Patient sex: F
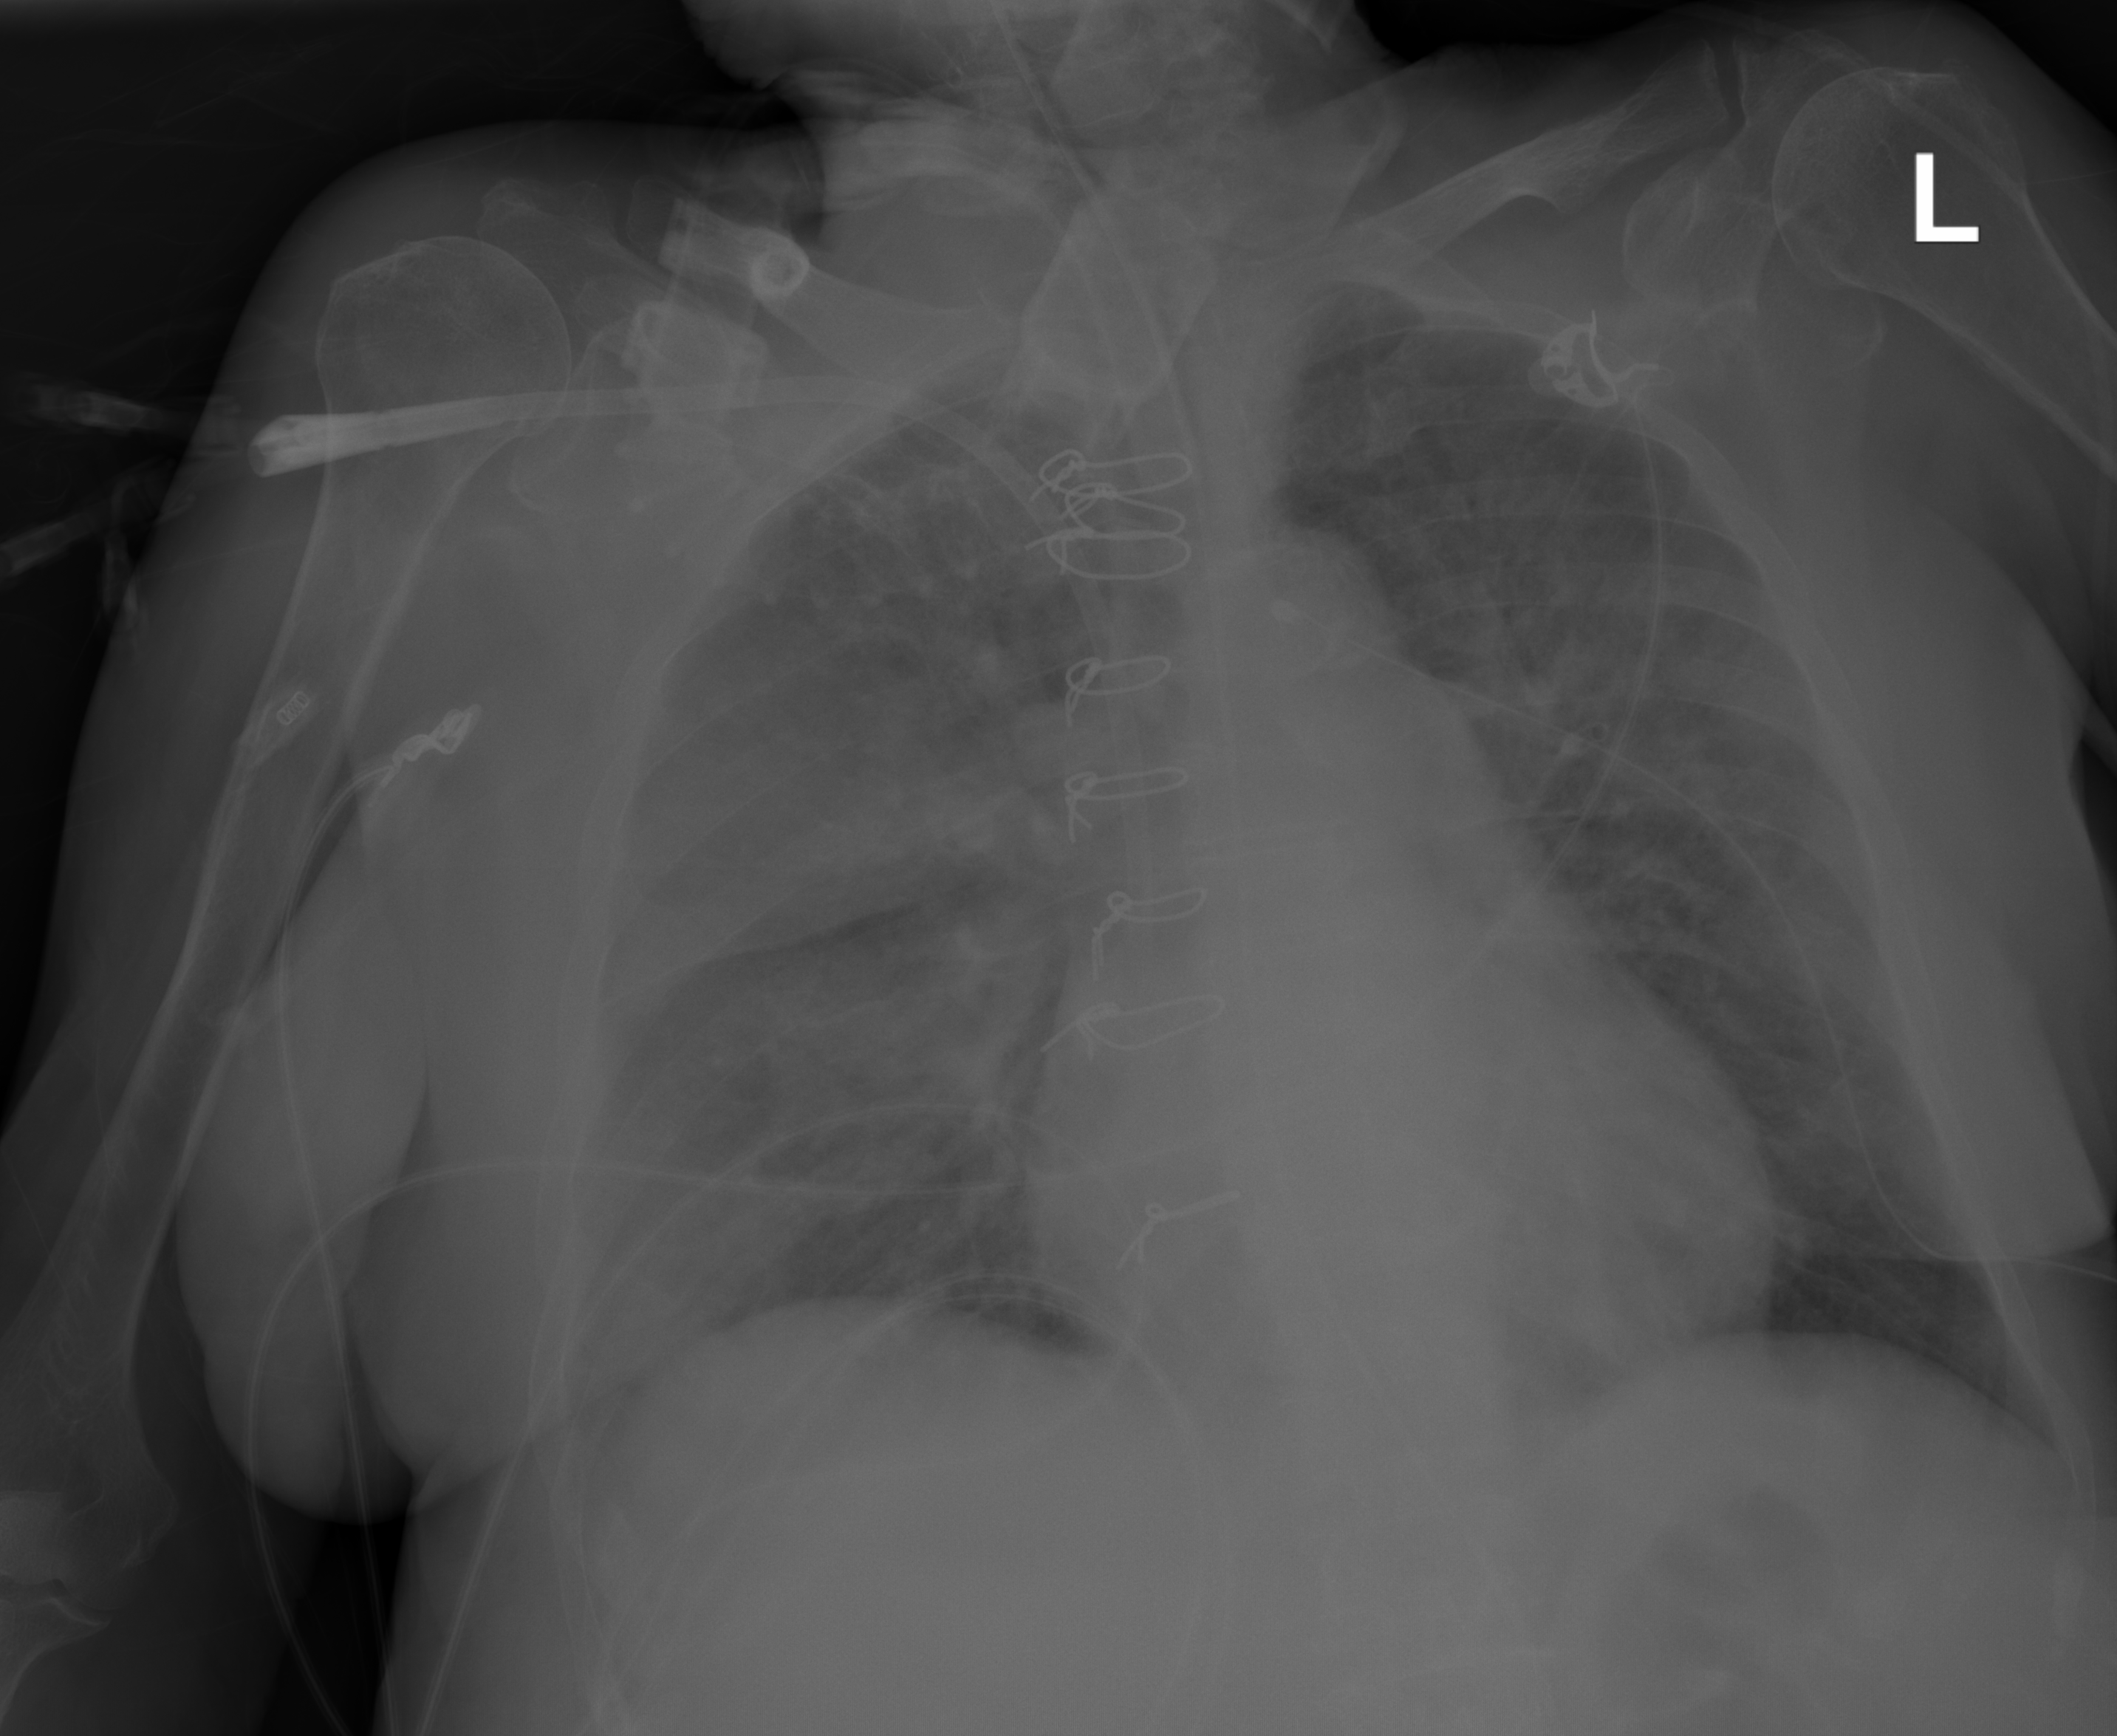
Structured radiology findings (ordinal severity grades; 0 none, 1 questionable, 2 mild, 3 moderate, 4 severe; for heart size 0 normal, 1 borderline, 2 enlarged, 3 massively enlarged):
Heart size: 0
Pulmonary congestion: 2
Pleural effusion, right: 3
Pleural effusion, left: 0
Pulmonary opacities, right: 2
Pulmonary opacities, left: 2
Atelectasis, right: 2
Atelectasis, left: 0